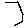
Label: hexagon